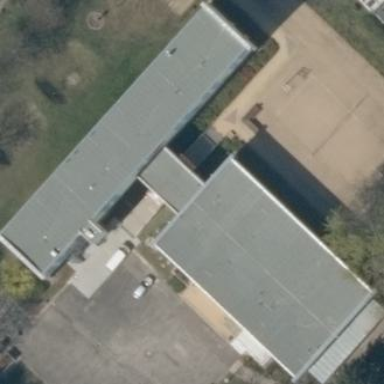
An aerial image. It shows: School building.